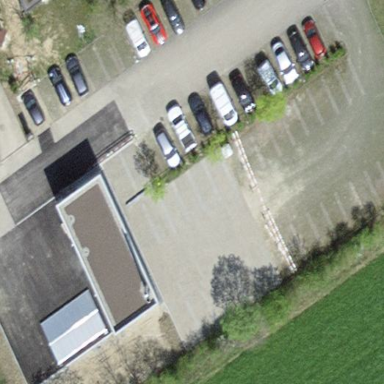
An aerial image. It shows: Parking area.